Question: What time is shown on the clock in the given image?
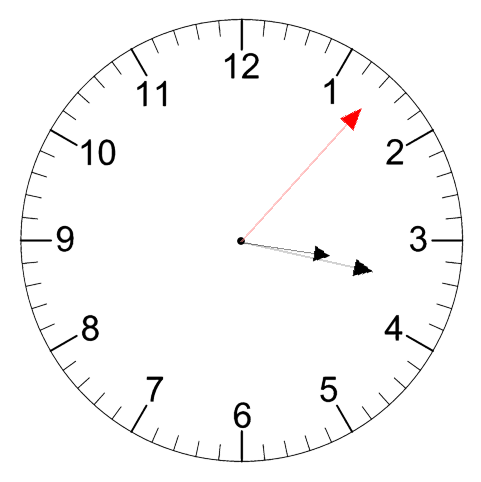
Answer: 03:17:07